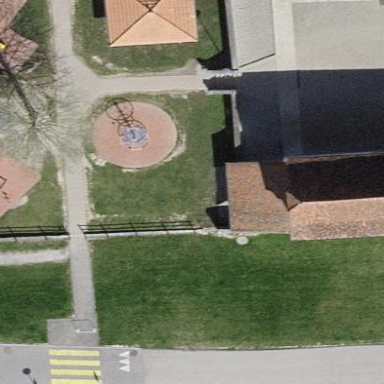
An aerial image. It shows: Schoolyard designated as leisure land.